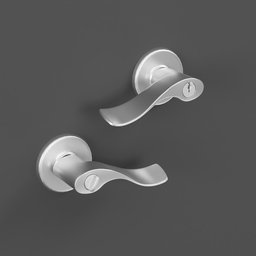
Label: mechanical